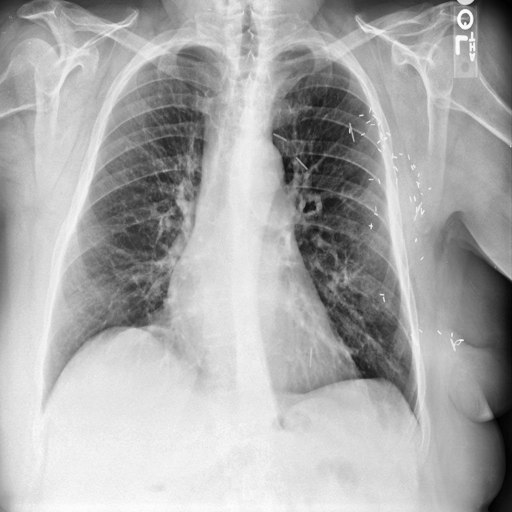
Finding: NORMAL